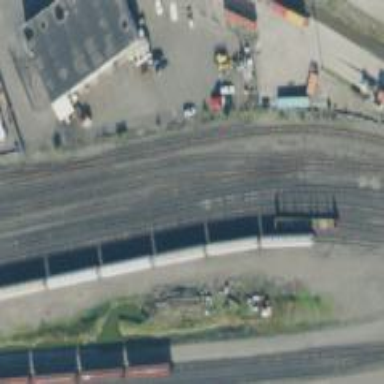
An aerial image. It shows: Railway yard in service.